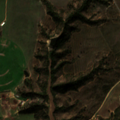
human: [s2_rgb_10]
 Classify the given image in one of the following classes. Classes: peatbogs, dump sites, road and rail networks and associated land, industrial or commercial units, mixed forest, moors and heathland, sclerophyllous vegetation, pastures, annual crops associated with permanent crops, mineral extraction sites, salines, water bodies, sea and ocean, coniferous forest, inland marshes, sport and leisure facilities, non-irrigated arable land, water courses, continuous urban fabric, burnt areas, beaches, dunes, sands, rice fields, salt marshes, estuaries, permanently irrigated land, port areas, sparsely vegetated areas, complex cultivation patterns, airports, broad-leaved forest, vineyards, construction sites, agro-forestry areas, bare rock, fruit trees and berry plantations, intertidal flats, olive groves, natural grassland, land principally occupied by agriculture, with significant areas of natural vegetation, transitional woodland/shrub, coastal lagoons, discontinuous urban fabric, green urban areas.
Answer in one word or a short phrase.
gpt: non-irrigated arable land, permanently irrigated land, broad-leaved forest, transitional woodland/shrub